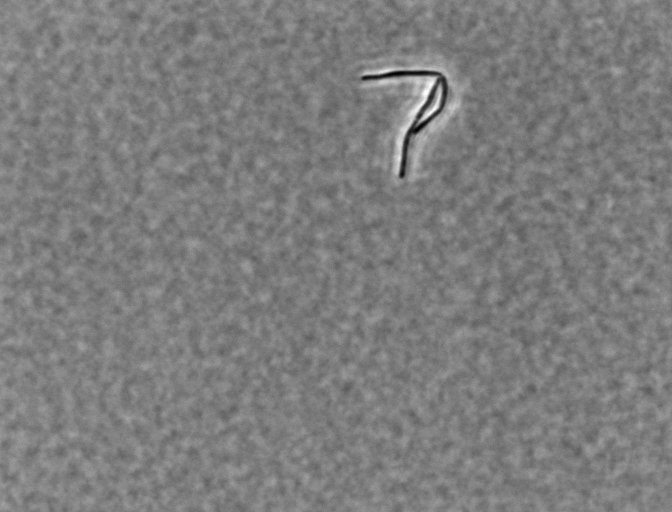
Phase contrast microscopy, 60x objective, 3 h incubation